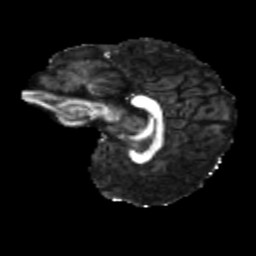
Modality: FA
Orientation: sagittal
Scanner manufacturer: siemens
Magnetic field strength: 3 T
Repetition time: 4 s
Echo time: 0.0594 s